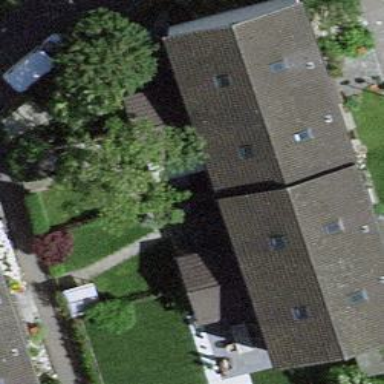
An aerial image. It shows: Terrace building.